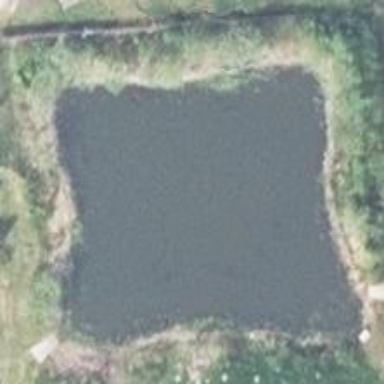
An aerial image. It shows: Pond with emergency fire water supply.